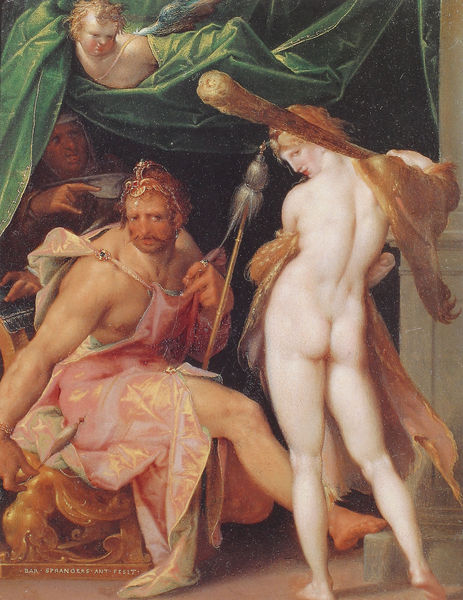
Titel: Herkules und Olymphale
Künstler: Bartholomäus Spranger
Institution: Wien, Kunsthistorisches Museum
Schlagwörter: akt, gemälde, mann, nackt, grün, menschen, mädchen, frau, geste, hintergrund, kleid, männer, rücken, blick, rot, bart, barock, bärtig, bild, vorhang, gewand, gold, stoff, kind, krone, renaissance, rosa, schulter, stock, engel, putte, bein, farbig, hintern, stab, thron, bett, vier, schlagstock, dynamik, helm, sage, aufregung, kopfschmuck, keule, komplementärkontrast, verrat, tunte, okkult, zwei finger, bartträger, engerl, shclagen, nacktes mädchen, teufelszeigen